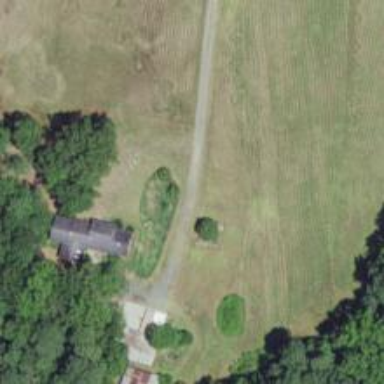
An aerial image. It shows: Driveway.